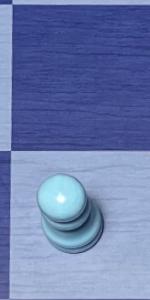
Label: Pawn_White